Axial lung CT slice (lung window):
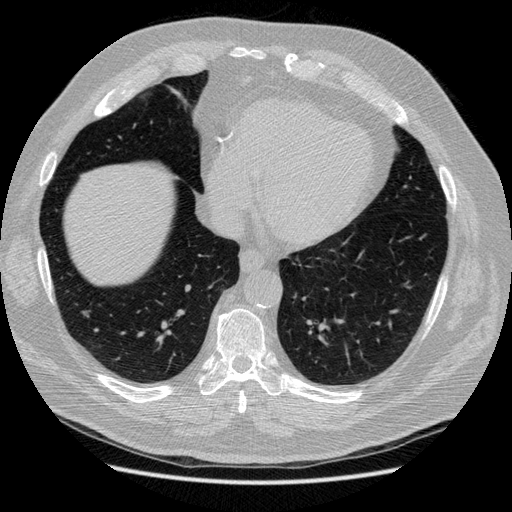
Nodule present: no